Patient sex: F
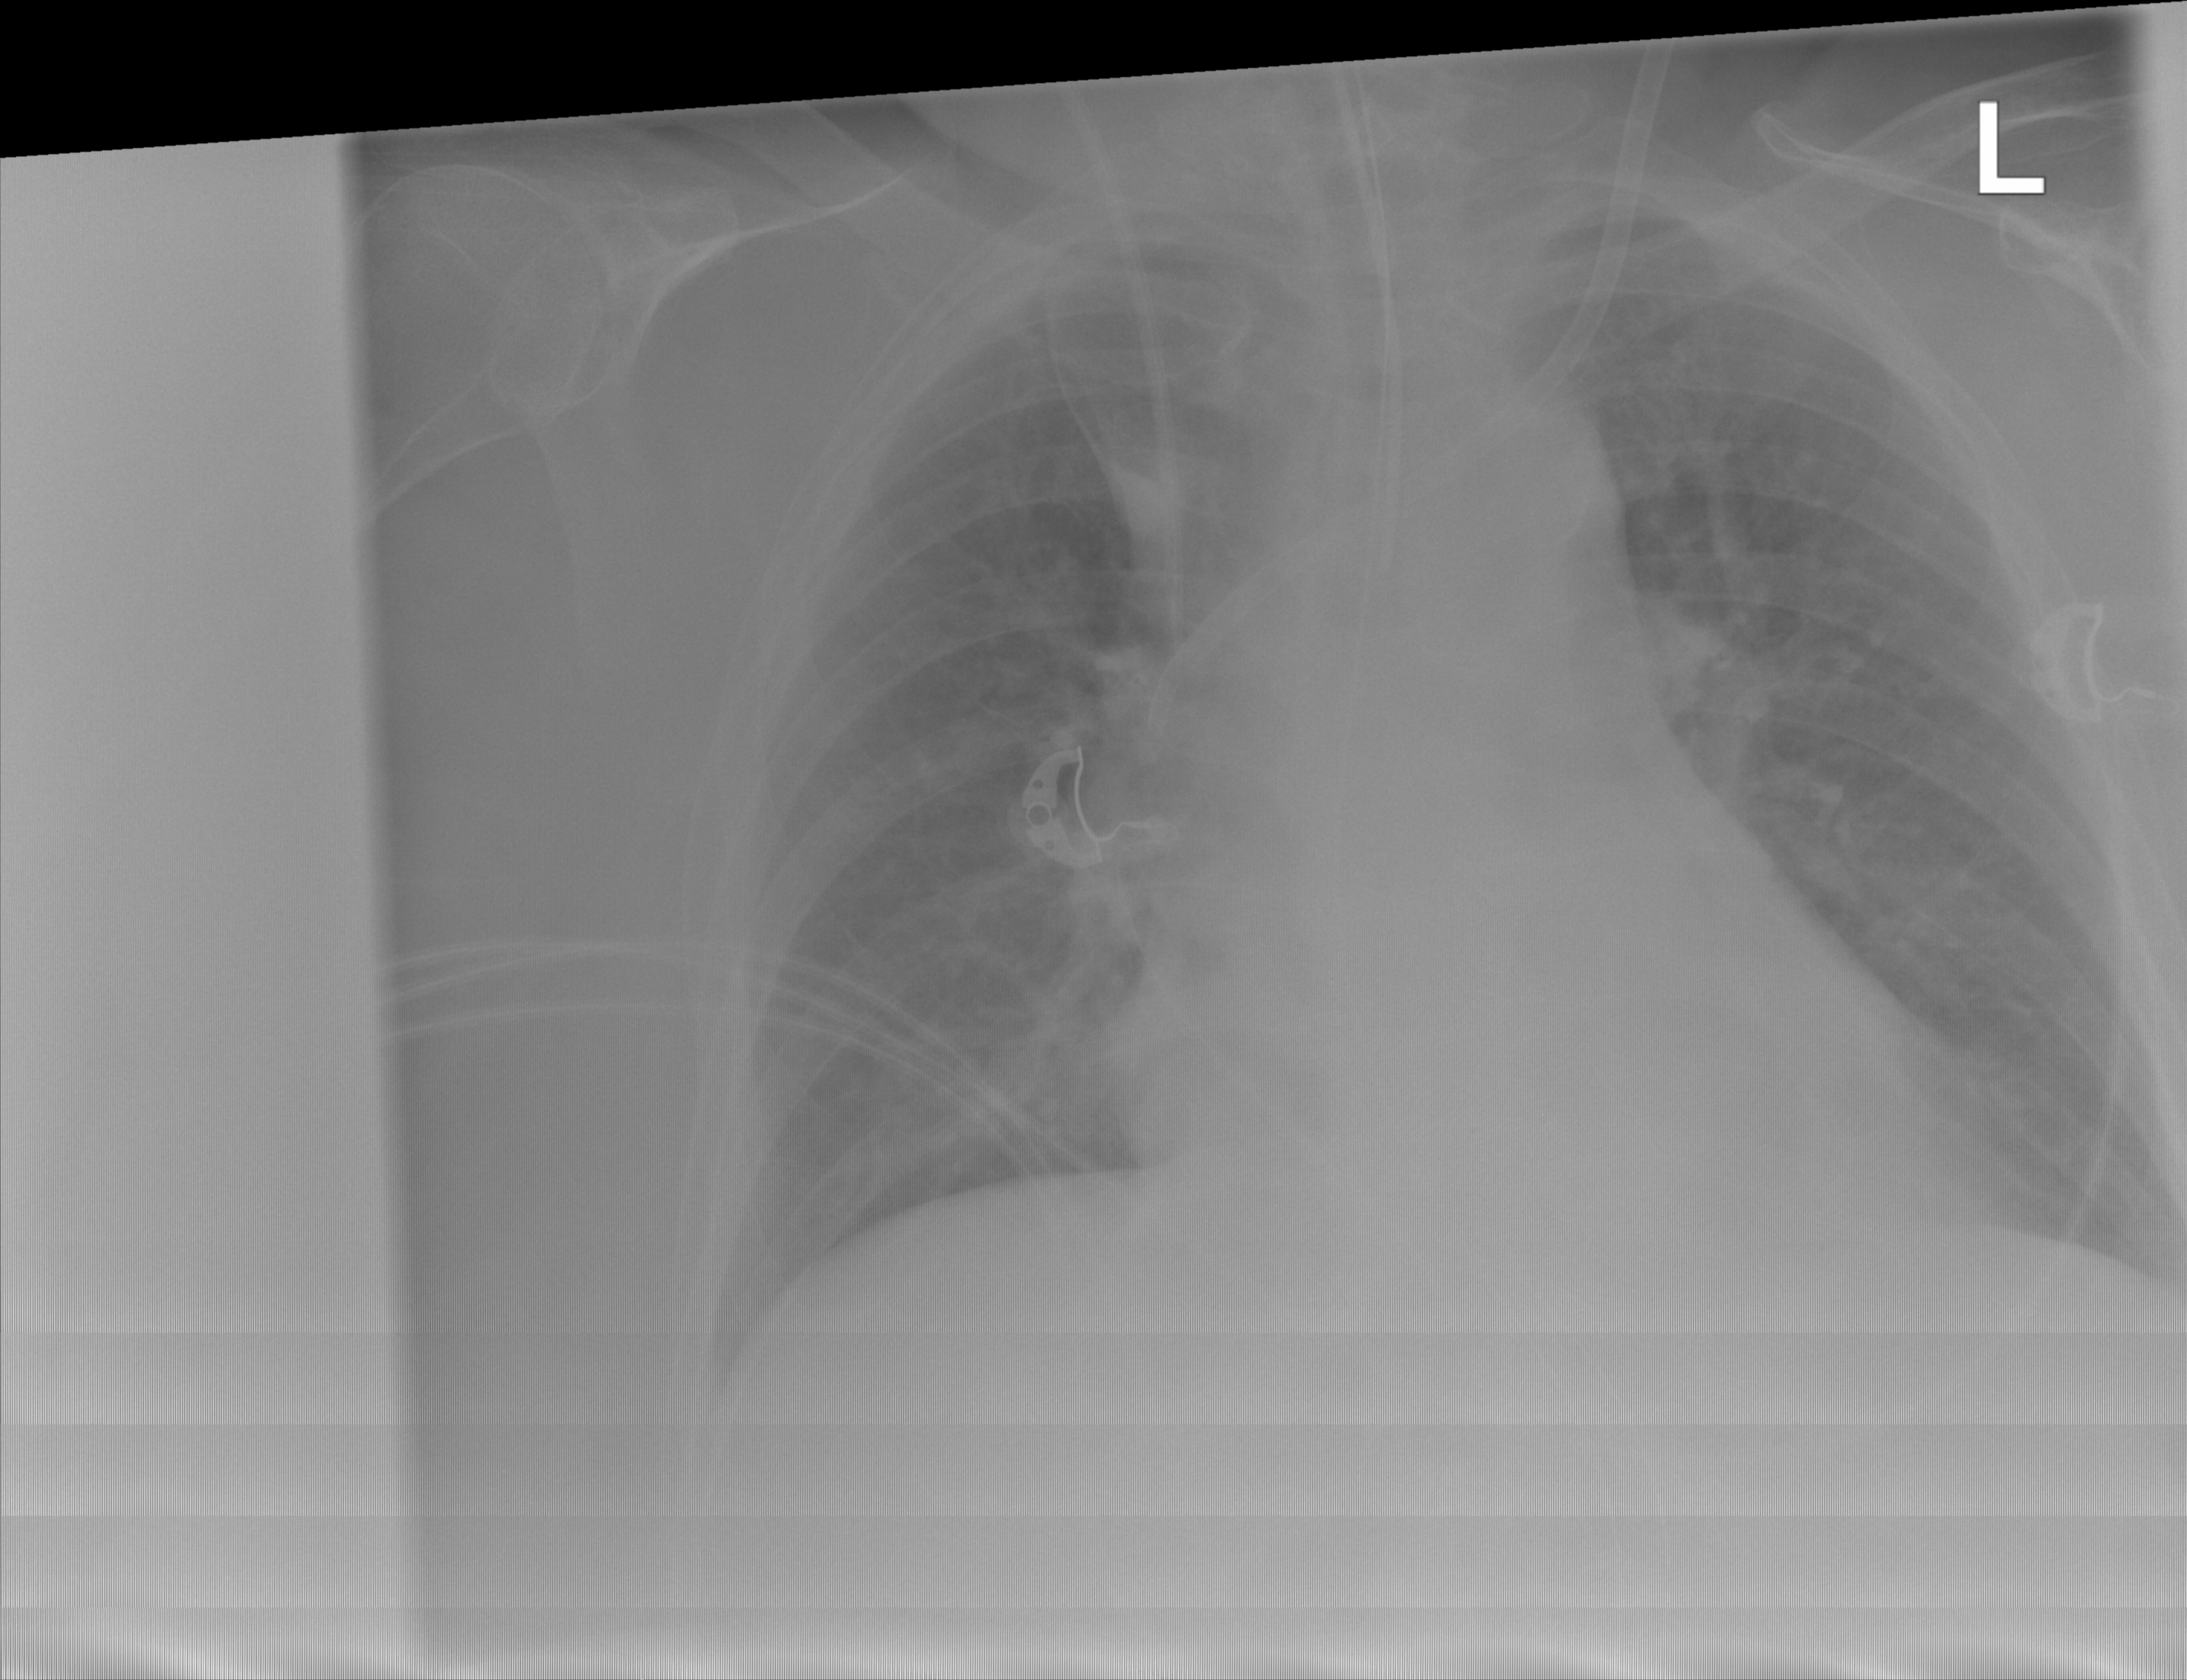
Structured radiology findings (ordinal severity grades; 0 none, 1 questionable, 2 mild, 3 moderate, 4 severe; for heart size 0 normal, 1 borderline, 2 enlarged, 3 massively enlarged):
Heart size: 2
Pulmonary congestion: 2
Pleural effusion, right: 0
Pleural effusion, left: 0
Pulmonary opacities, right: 0
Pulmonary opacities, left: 0
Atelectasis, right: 2
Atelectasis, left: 0